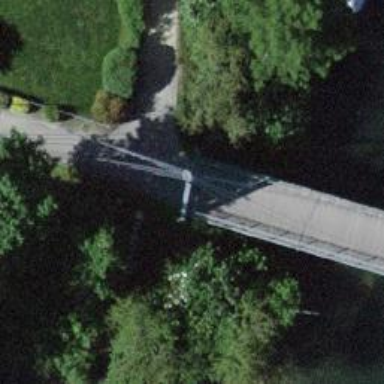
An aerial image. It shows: Path on bridge.